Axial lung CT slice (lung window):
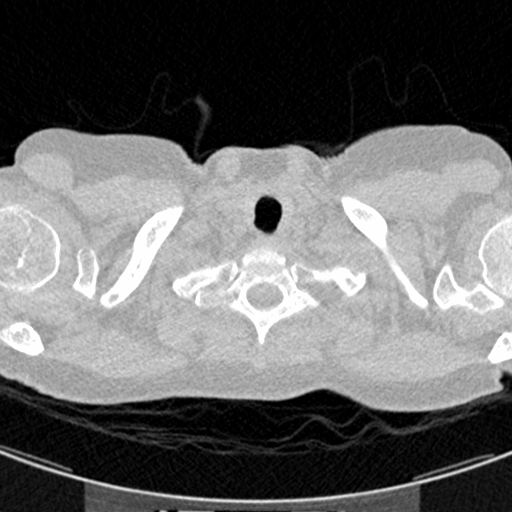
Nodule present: no